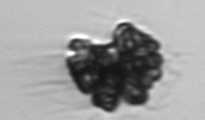
Label: Corymbellus